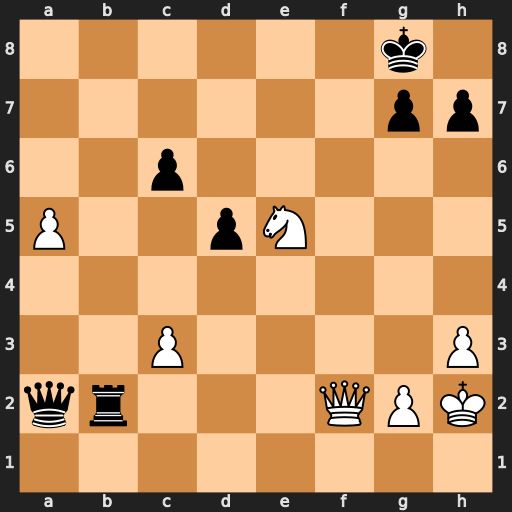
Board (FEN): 6k1/6pp/2p5/P2pN3/8/2P4P/qr3QPK/8
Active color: w
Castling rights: -
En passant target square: -
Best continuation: Qf7+ Kh8 Qe8#